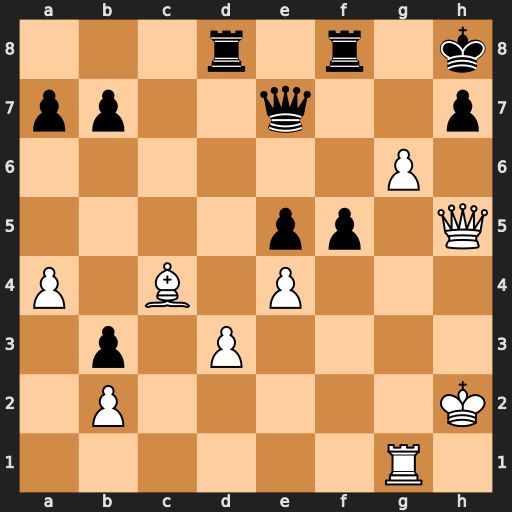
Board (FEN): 3r1r1k/pp2q2p/6P1/4pp1Q/P1B1P3/1p1P4/1P5K/6R1
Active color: w
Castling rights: -
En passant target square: -
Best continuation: g7+ Qxg7 Rxg7